Field crop: maize
Growth stage: 2
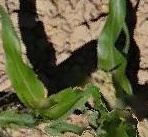
Species: maize